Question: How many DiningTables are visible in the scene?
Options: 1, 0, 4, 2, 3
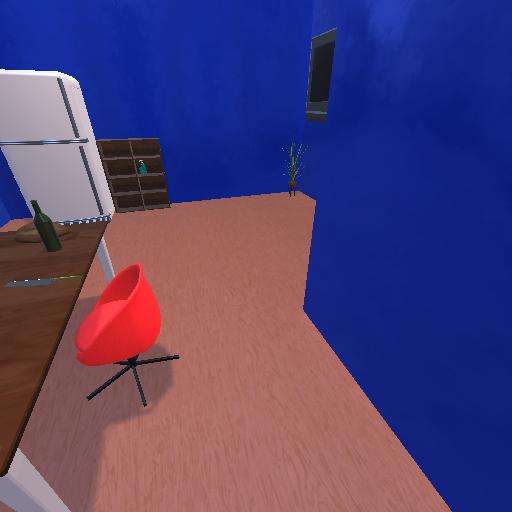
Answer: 1